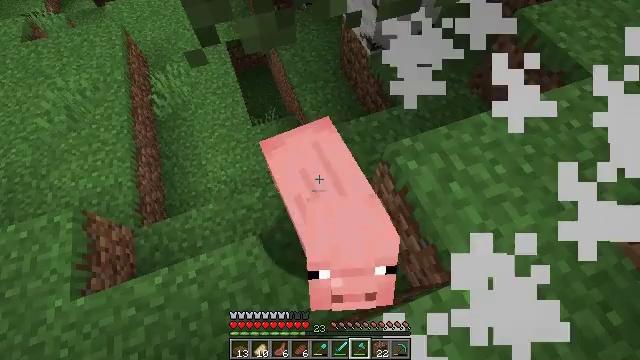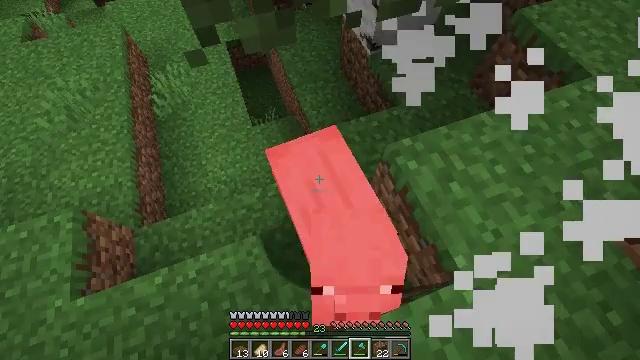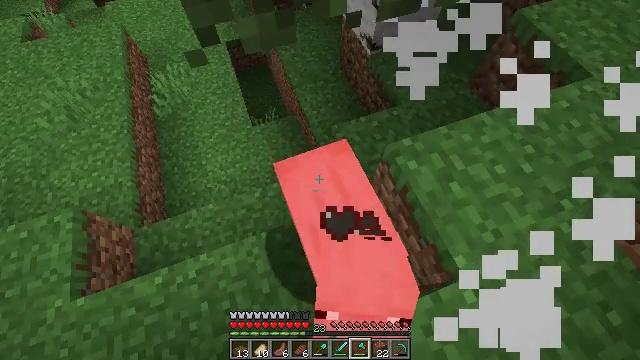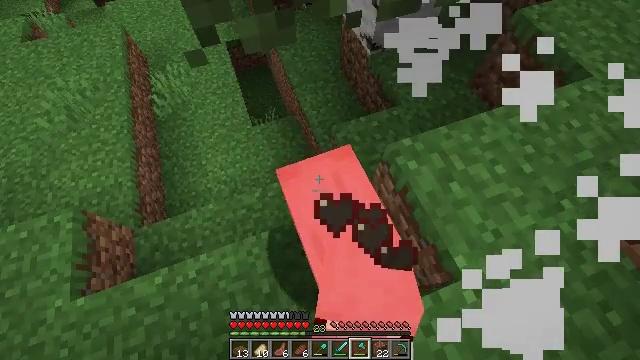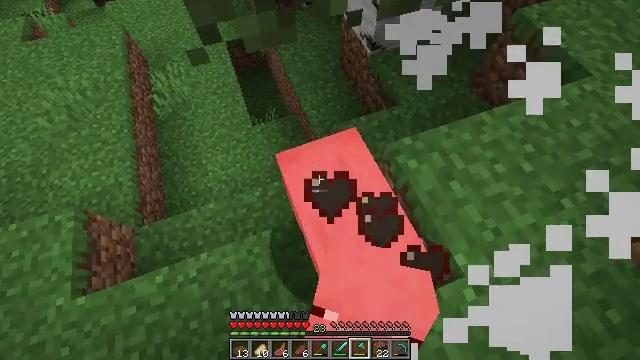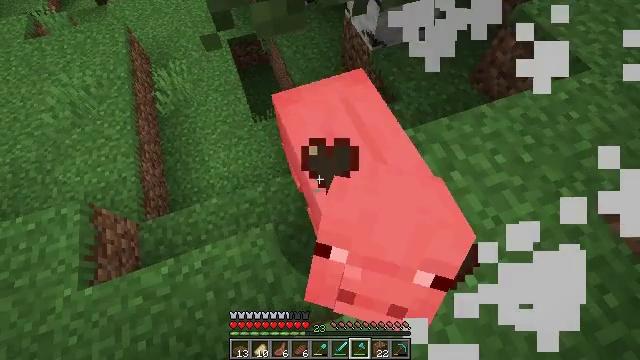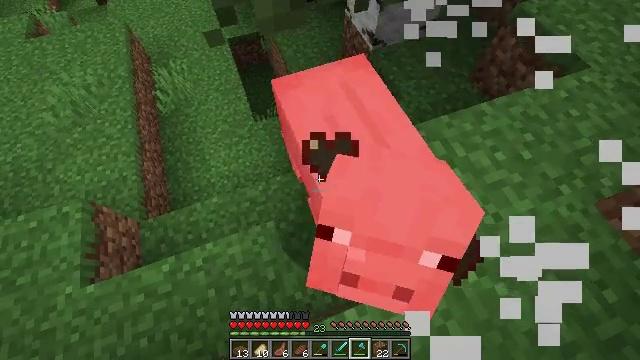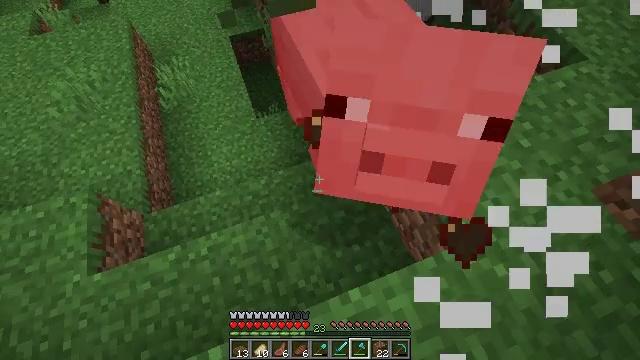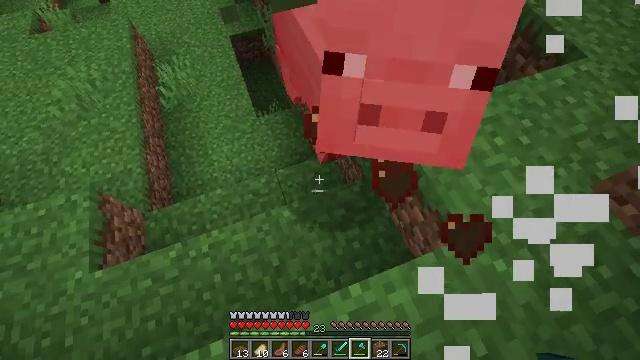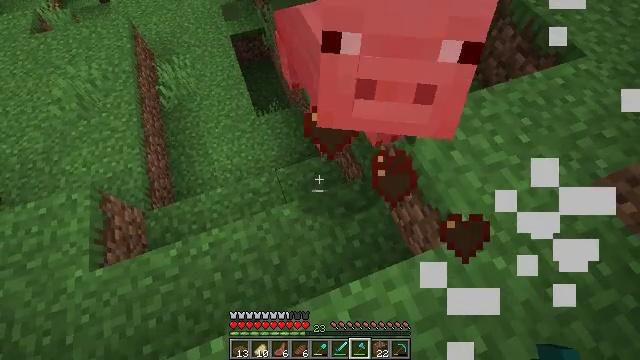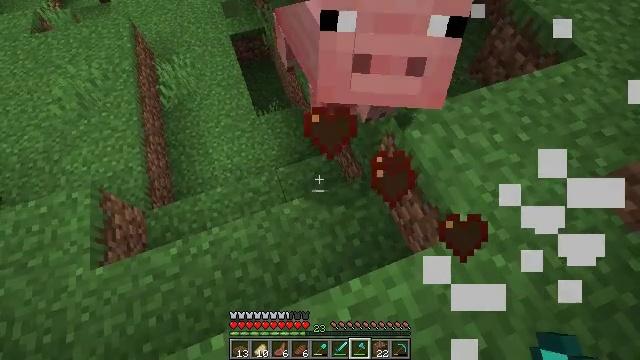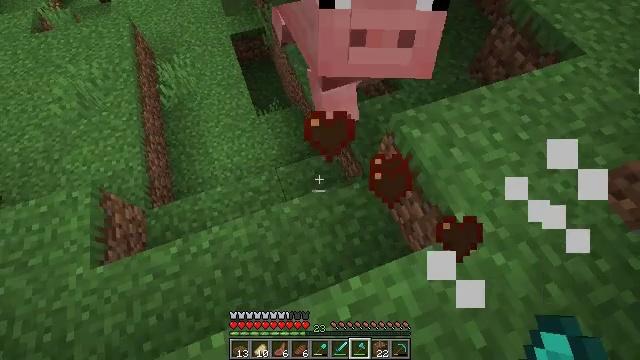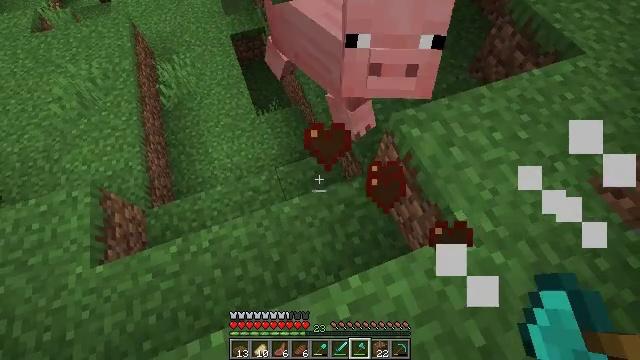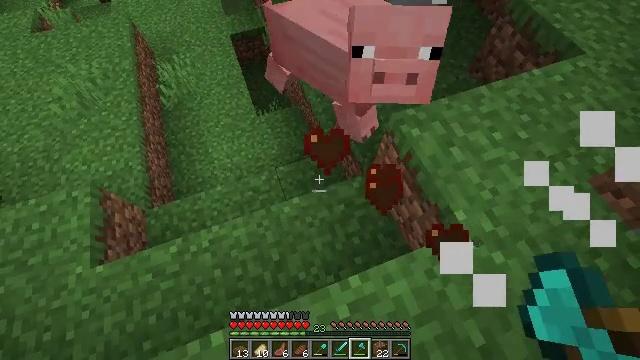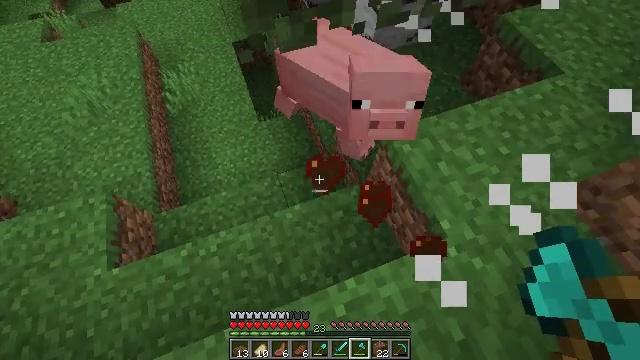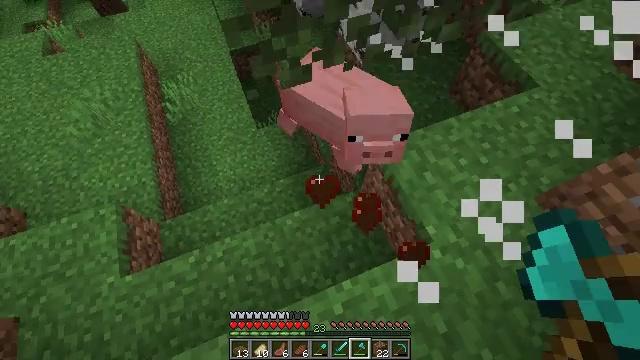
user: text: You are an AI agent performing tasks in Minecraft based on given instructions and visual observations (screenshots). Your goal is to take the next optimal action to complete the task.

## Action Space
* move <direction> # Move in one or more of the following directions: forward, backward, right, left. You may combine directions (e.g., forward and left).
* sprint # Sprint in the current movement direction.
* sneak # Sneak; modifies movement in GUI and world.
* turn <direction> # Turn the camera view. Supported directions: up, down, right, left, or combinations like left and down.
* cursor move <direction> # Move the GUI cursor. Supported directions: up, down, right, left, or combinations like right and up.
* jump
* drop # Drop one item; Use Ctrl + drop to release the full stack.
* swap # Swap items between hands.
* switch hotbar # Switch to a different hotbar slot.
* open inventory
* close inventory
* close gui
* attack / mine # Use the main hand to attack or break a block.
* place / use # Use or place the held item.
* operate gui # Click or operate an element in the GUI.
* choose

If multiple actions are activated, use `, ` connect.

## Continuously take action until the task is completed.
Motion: motion action
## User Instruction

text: Combat the pig.
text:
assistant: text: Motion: no_op
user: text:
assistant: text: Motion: no_op
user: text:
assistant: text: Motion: no_op
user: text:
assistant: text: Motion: no_op
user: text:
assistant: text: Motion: no_op
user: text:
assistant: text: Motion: no_op
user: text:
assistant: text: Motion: no_op
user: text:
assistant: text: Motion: no_op
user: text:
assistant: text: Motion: no_op
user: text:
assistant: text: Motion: no_op
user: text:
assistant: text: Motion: no_op
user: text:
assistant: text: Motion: no_op
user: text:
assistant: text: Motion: no_op
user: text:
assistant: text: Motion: jump
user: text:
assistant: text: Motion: turn right, jump
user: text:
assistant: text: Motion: jump
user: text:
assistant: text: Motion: jump
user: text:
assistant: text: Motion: jump
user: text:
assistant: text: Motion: jump
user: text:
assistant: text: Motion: attack / mine, jump
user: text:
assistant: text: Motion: attack / mine
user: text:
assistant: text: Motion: attack / mine
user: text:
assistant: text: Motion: attack / mine
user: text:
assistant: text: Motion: attack / mine
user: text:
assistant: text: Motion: turn right
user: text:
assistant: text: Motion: turn right and up
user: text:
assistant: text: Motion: turn right and up
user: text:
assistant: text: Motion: turn right and up
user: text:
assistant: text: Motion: turn right and up
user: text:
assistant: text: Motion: turn right and up